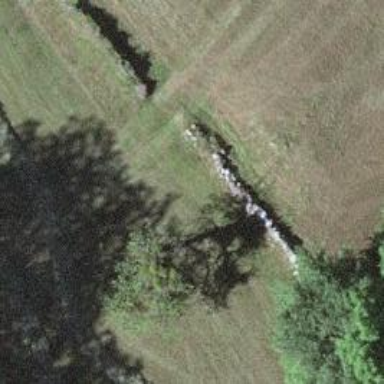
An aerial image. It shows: Wall made of dry stone.